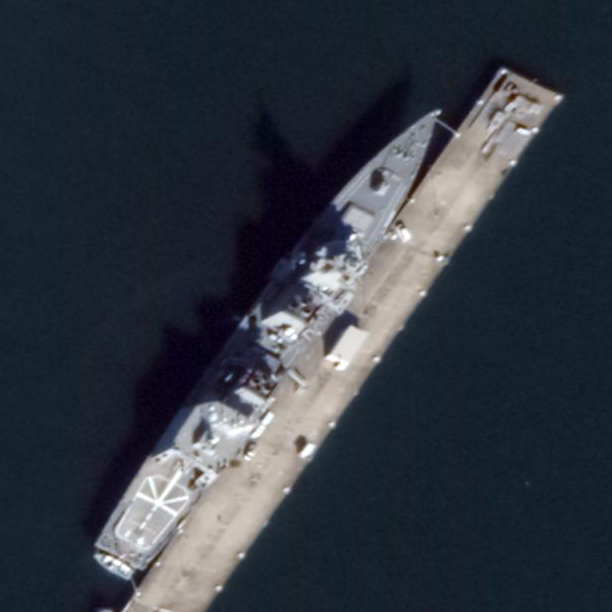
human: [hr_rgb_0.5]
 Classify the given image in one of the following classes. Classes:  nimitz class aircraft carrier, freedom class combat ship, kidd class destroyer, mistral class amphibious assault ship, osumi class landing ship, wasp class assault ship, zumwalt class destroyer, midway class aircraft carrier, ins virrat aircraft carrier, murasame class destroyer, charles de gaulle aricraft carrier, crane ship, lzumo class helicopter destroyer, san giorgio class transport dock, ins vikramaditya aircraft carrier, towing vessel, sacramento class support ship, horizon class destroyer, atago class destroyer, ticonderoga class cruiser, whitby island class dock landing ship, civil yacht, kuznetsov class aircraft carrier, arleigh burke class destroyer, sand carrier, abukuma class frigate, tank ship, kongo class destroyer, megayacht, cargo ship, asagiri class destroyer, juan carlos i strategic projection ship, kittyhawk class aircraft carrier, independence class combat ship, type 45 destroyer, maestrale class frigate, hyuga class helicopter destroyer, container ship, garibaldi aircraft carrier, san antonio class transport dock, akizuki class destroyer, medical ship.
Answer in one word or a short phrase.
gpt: Akizuki class destroyer